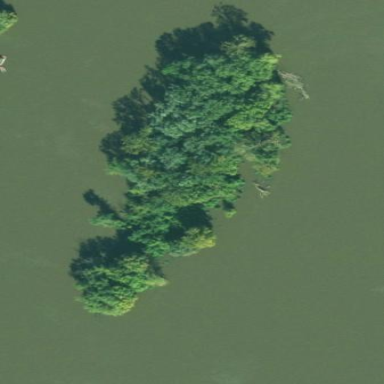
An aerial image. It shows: Islet.